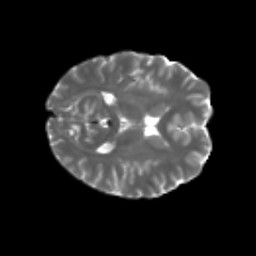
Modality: T2w
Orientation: axial
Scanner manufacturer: siemens
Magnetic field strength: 3 T
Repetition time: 4.16 s
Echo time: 0.0806 s